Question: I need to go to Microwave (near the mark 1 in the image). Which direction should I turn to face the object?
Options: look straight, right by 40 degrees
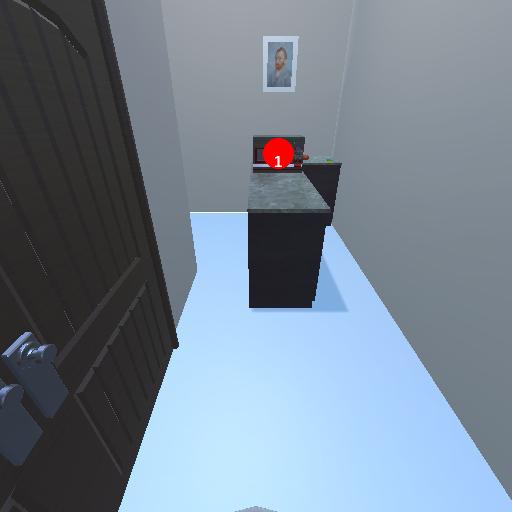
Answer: look straight